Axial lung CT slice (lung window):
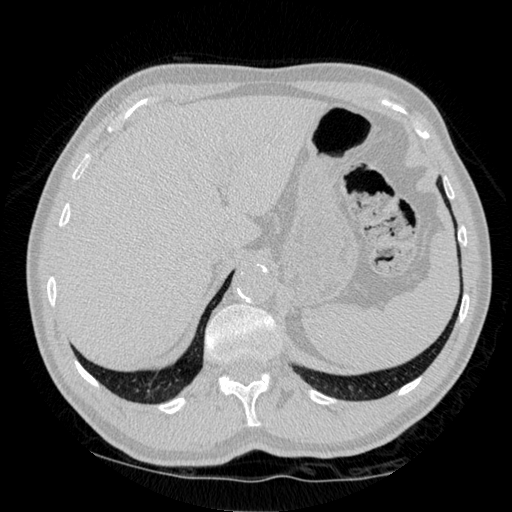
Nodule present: no